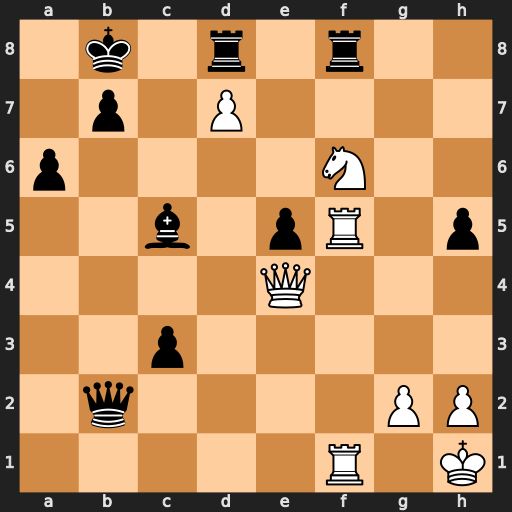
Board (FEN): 1k1r1r2/1p1P4/p4N2/2b1pR1p/4Q3/2p5/1q4PP/5R1K
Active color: w
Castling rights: -
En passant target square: -
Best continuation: Qxe5+ Ka8 Qxc5